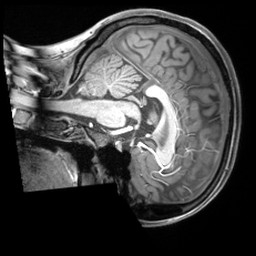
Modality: T1w
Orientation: sagittal
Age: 23
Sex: female
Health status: ill
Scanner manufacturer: siemens
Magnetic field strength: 3 T
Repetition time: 2.2 s
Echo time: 0.00218 s